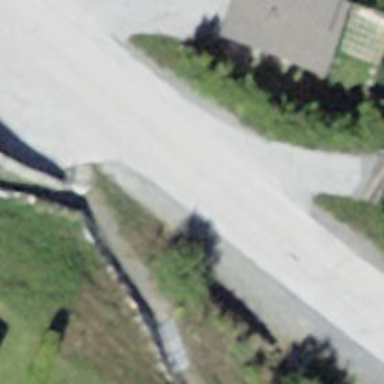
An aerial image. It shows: Stone steps on the road.